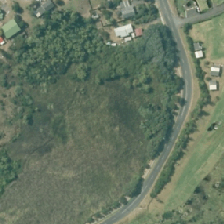
Land cover: herbaceous_freshwater_vege